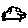
Label: car